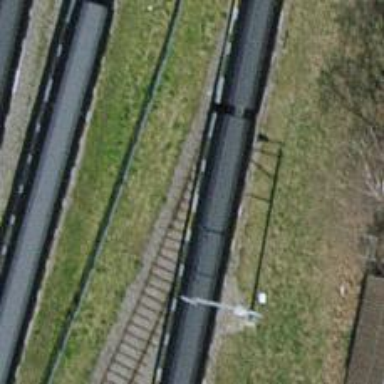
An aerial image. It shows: Railway yard.